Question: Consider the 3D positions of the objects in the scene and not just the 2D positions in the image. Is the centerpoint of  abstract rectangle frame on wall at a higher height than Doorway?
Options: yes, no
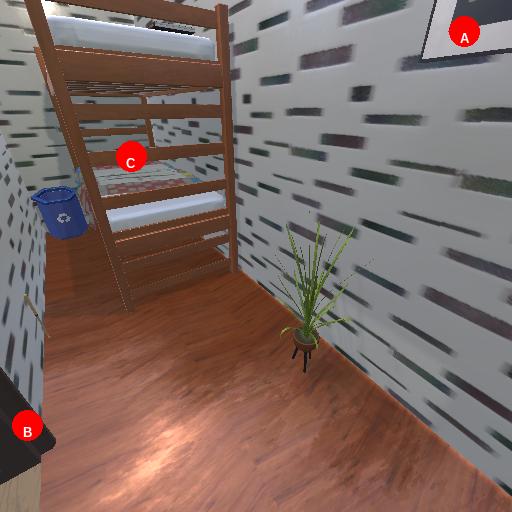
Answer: yes